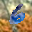
Label: 6